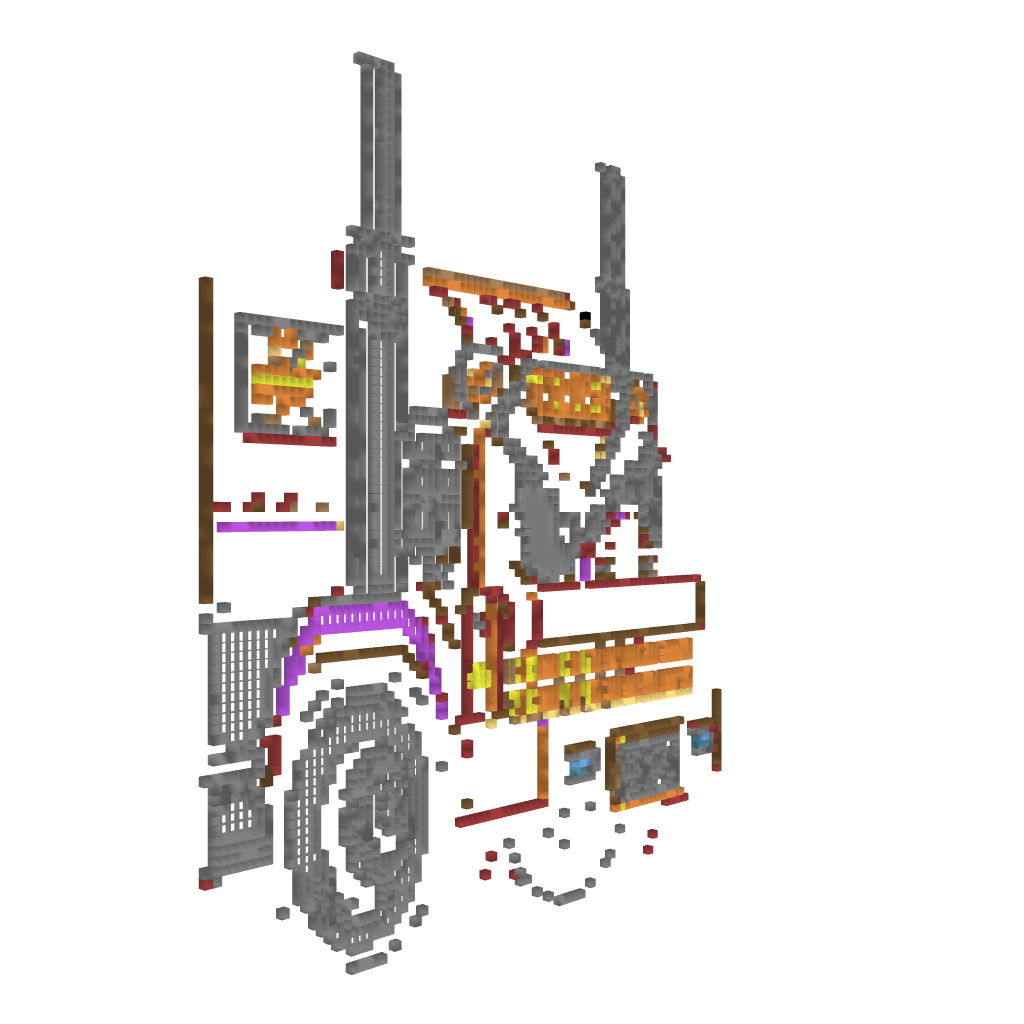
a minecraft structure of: Sisi Truck (ErnieCIII) bad low quality